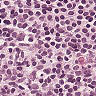
Metastatic tissue present: no